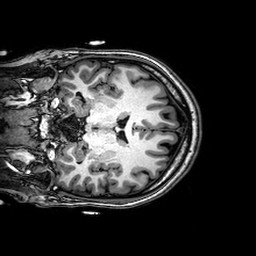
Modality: T1w
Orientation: coronal
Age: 20
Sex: female
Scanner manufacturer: philips
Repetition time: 0.008109 s
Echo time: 0.00373 s